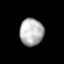
Tissue: prostate
Cell type: T cells
Senescence score: 0.3209
Nuclear area (px): 636
Mean DAPI intensity: 179.447